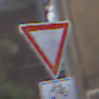
Verkehrszeichen: VorfahrtGewaehren
Zusatzzeichen unten: RichtungsangabeDurchPfeile9
Umgebung: Outdoor, Urban
Tageszeit: Midday
Wetter: Overcast
Licht: Natural
Jahreszeit: NotSpecified
Kontrast: LowContrast